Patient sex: F
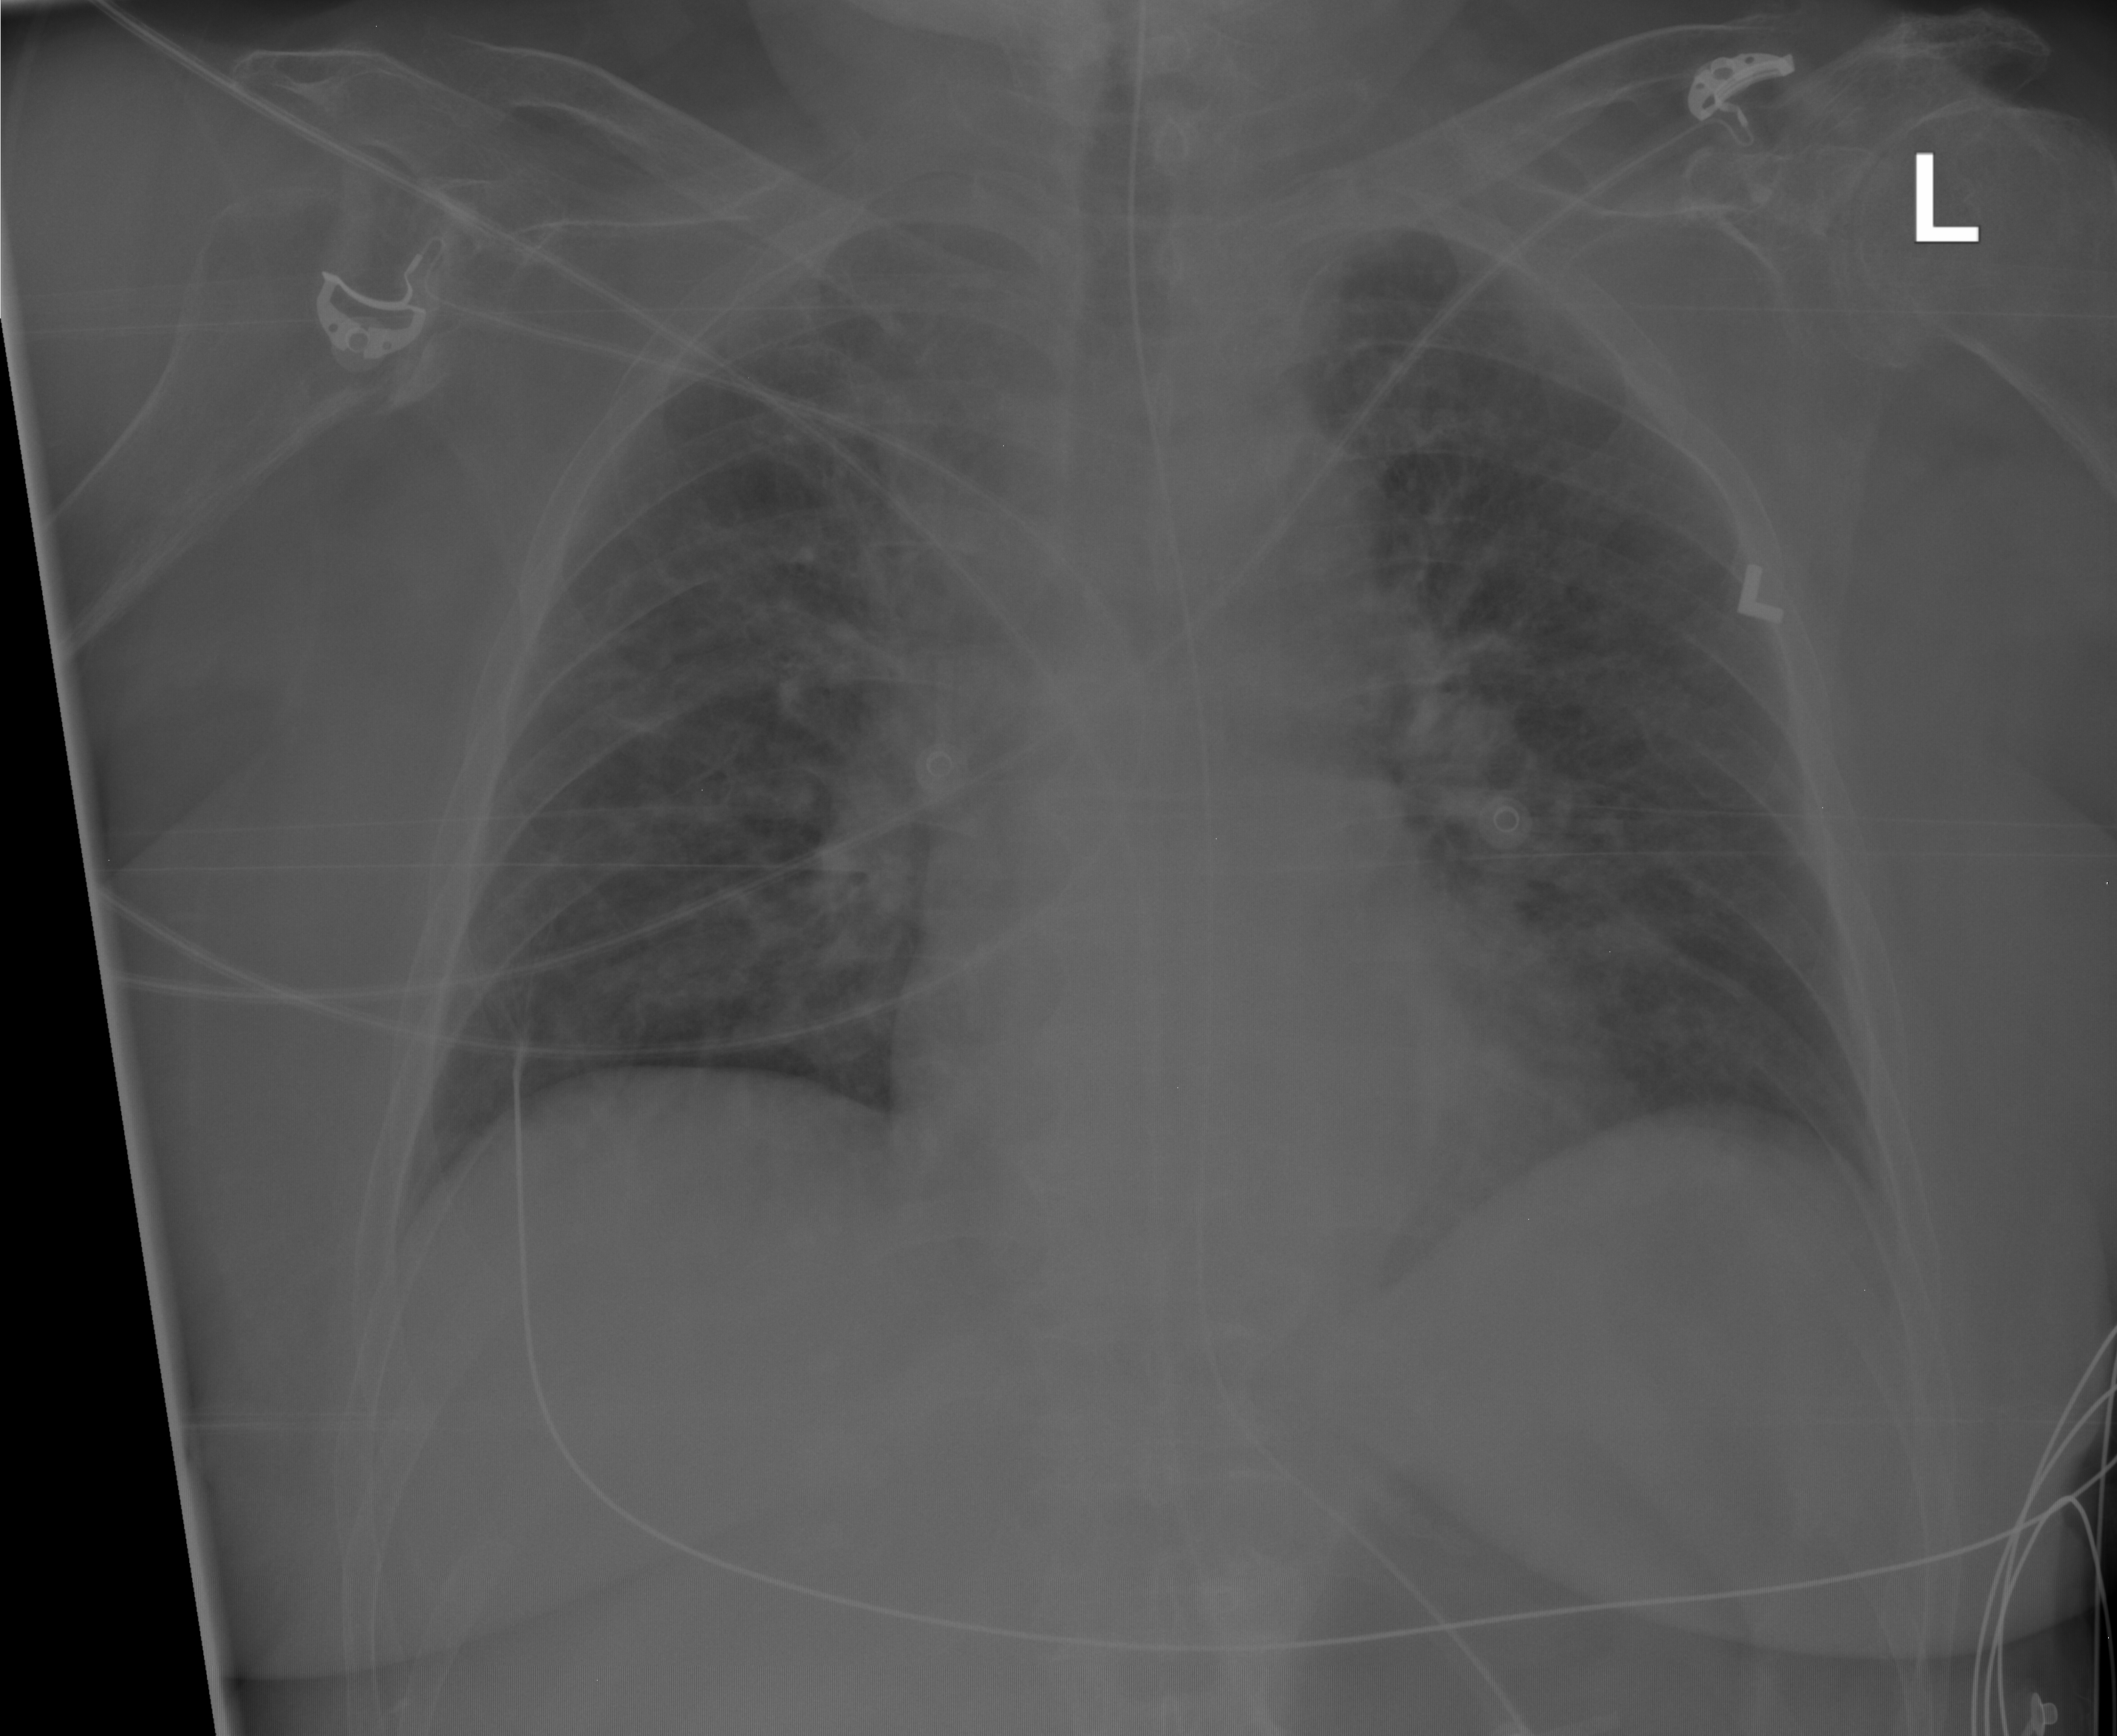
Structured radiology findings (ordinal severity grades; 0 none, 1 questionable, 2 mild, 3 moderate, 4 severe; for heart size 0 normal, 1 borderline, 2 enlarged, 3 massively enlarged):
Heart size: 0
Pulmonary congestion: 3
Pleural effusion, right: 0
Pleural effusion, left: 0
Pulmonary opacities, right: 0
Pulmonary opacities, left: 0
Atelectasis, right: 0
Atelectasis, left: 0